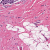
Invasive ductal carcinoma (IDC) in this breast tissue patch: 0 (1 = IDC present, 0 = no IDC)